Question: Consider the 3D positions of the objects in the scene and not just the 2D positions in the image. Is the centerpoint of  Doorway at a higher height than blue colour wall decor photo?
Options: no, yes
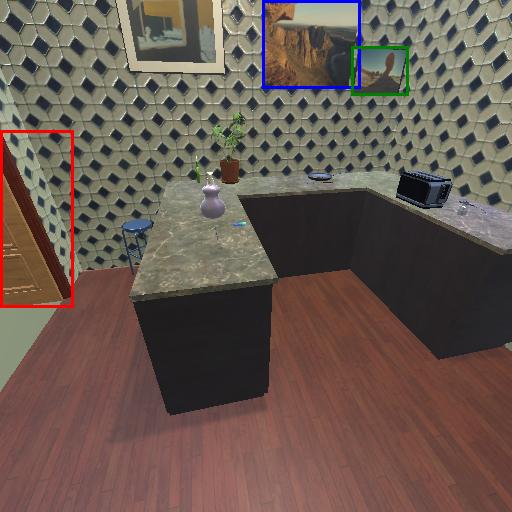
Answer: no